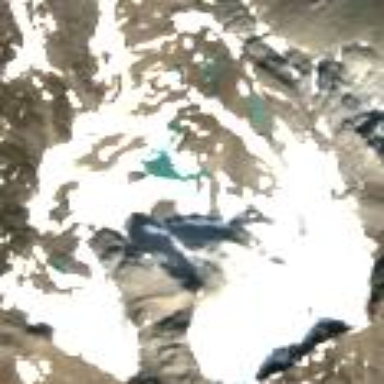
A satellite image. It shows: Majestic glacier in the distance.